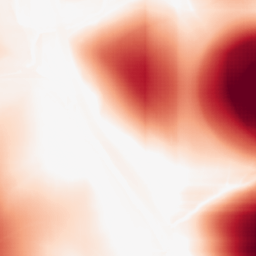
Category: morphological
Decomposition family: rolling_ball
Decomposition parameters: radius: 100
Upsampling method: sinc_hamming
Upsampling parameters: scale: 2
kernel_size: 4
Upsampling scale: 2